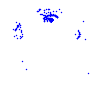
Particle: kaon